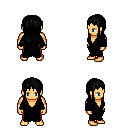
a pixel art fantasy rpg character, male body template, human, tanned skin, gray robe, red pants, black unkempt hairstyle, four views (front, back, left, right), 2x2 character sprite sheet, small pixel art, hard edges, no anti-aliasing